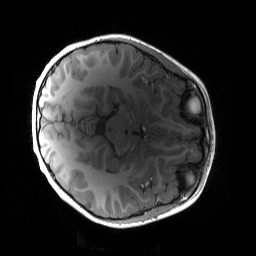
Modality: T1w
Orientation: axial
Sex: male
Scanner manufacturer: siemens
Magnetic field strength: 3 T
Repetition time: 1.9 s
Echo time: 0.00243 s